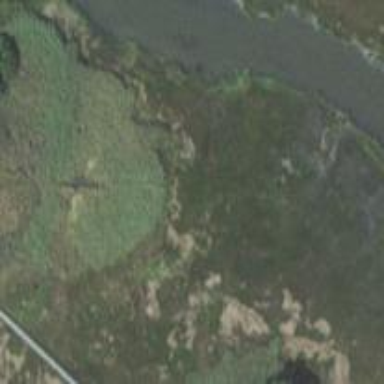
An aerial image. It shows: Beautiful wet meadow natural wetland.